Question: I'm wondering how to make a proper layout for fixed navbar markup with sidebard. What I'm trying to archieve:
1. Fixed navbar
2. Fixed right column (sidebar)
3. Fluid left coumn (content)
Sidebar height is always 100% of widnow height except navbar. When sidebar content height is more than sidebar height, I need to scoll it's content. In the endpoint of sidebar scroll (then sidebard is scrolled to it's bottom) I wish main content to start scrolling and vice versa.
Here'is the layout:

What I've got now: <URL>
'''
html,
body {
width : 100%;
height : 100%;
}
body {
background-color: #f4f4f4;
}
.container {
width : 100%;
height : 100%;
overflow : hidden;
}
.navbar {
position : fixed;
height : 45px;
width : 100%;
z-index : 9;
}
.main {
position : absolute;
top : 45px;
width : 100%;
height : 100%;
overflow : hidden;
}
.main-container {
overflow : scroll;
width : 1200px;
margin : 0px auto;
}
.main-container-center {
width : 600px;
height : 100%;
float : left;
overflow : scroll;
}
.main-container-right {
position : fixed;
width : 600px;
height : 100%;
float : left;
margin-left : 975px;
overflow : scroll;
}
'''
There are two main issues in this markup:
1. I dont want to have separate scrollbar for content column, is should be native page scrolling.
2. Some text both in content and in sidebar area is cutted even after scroll (I suppose it's because of navbar height).
How to correct my markup to make it work as expected? Thanks.
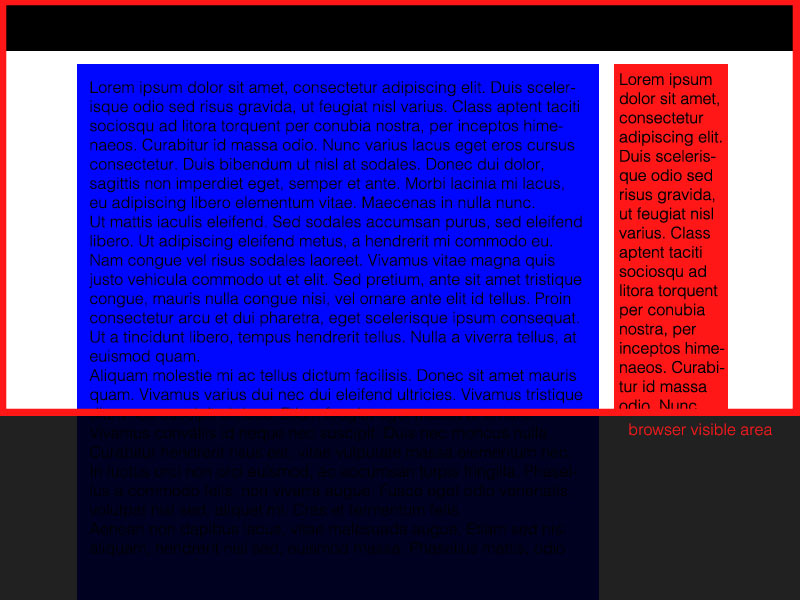
Answer: I think this is what you descriped. You can scroll your '<body>' content like alwas and have a max-height fixed sidebar.
<URL>
'''
.container {
width: 100%;
height: 100%;
}
.navbar {
position: fixed;
height: 45px;
width: 100%;
background-color: #262626;
z-index: 9;
}
.main {
position: relative;
top: 45px;
width: 100%;
bottom:0;
}
.main-container {
width: 1200px;
margin: 0px auto;
background-color: #e9e9e9;
}
.main-container-center {
width: 600px;
top: 45px;
background-color: #e5e5e5;
}
.main-container-right {
position: fixed;
background-color: #d9d9d9;
width: 600px;
bottom:0;
margin-left: 600px;
overflow: auto;
top: 45px;
}
'''